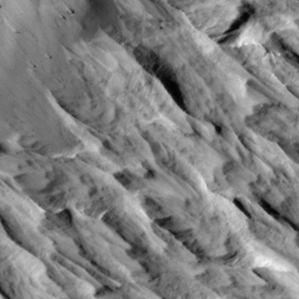
Label: non_frost